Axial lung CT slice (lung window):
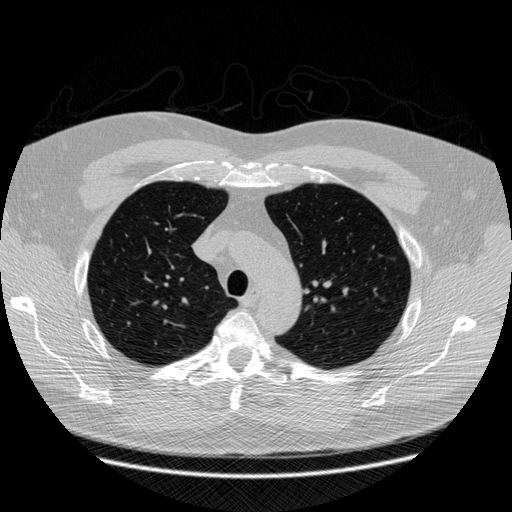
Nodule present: no